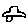
Label: car